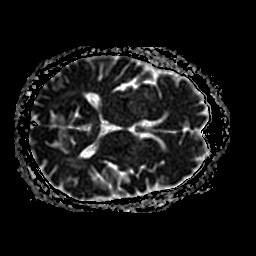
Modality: ADC
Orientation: axial
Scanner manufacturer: ge
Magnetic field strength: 1.5 T
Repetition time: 8 s
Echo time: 0.097 s